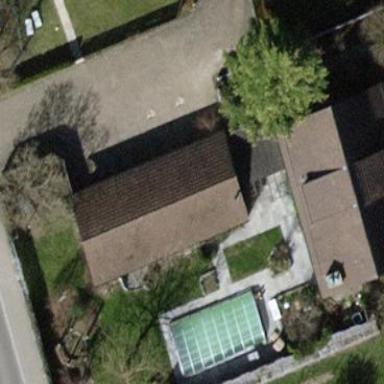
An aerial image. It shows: Group of garages.